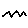
Label: zigzag